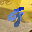
Label: 9